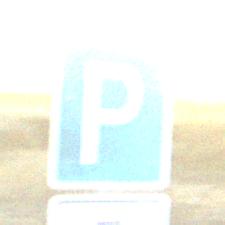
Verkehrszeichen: Parken
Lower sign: HinweisDurchSinnbild8
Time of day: SunriseSunset
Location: Outdoor (Nature)
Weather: PartlyCloudy
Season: NotSpecified
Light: Natural